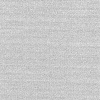
Atmospheric dust classification: dusty